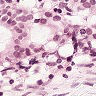
Metastatic tissue present: yes